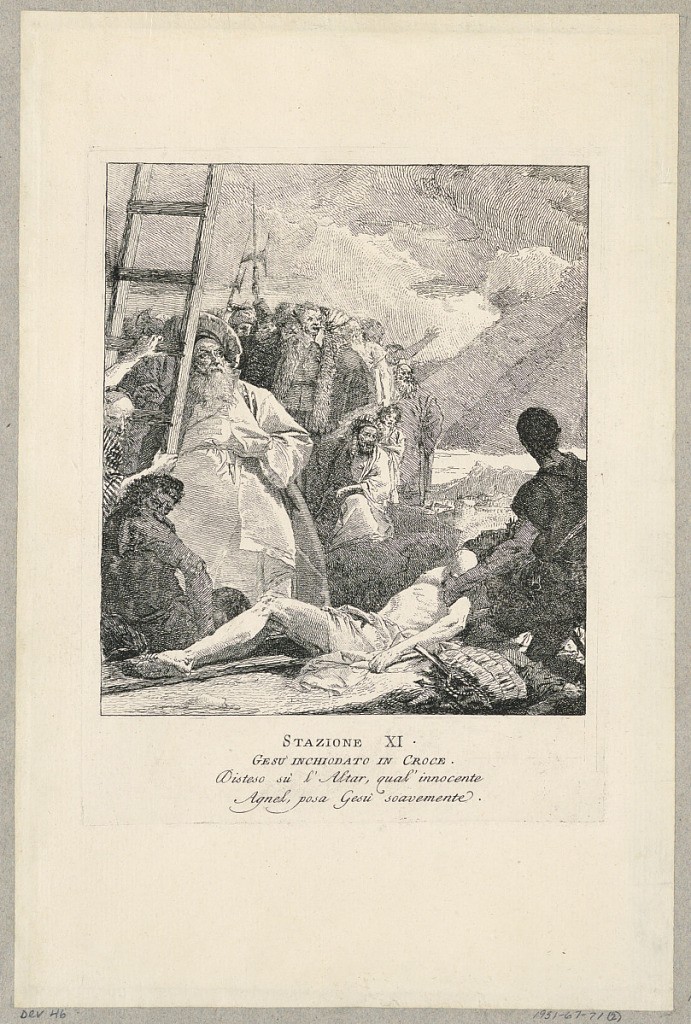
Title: Via crucis - Station XI, Jesus Nailed to the Cross
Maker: Giovanni Domenico Tiepolo, Italian, 1727 – 1804
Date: ca. 1749
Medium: Etching on cream laid paper
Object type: Print
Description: Only state